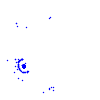
Particle: electron